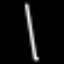
Label: line